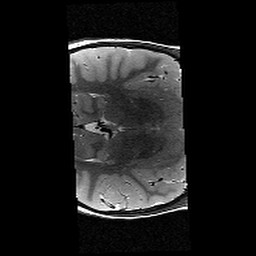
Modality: T2w
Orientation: axial
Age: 10
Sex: female
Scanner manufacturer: siemens
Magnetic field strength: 3 T
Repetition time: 9.23 s
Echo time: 0.067 s